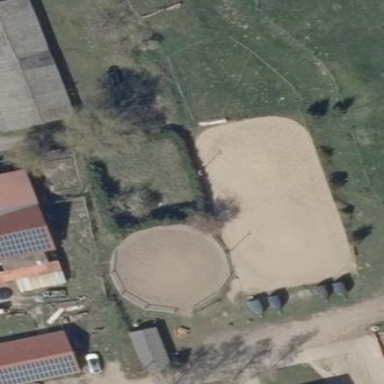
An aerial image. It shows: Equestrian pitch for leisure land use.